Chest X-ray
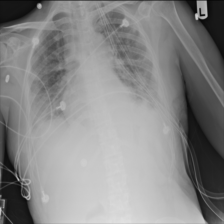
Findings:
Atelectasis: negative
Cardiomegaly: negative
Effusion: negative
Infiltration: positive
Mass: negative
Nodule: negative
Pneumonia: negative
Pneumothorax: negative
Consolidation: negative
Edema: negative
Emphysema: negative
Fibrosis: negative
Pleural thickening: negative
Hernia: negative